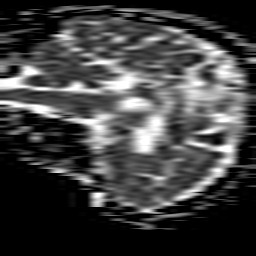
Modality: ADC
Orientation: sagittal
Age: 66
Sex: male
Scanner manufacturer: philips
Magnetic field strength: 1.5 T
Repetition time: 3.538 s
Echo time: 0.09411 s